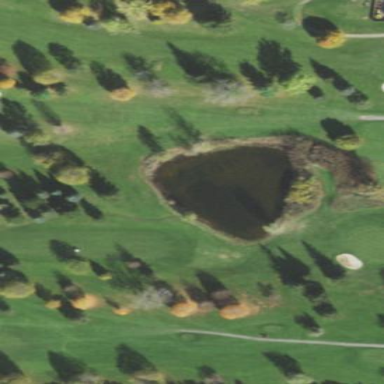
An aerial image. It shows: Scenic view of water hazard on golf course. The natural water feature adds beauty to the landscape.